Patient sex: M
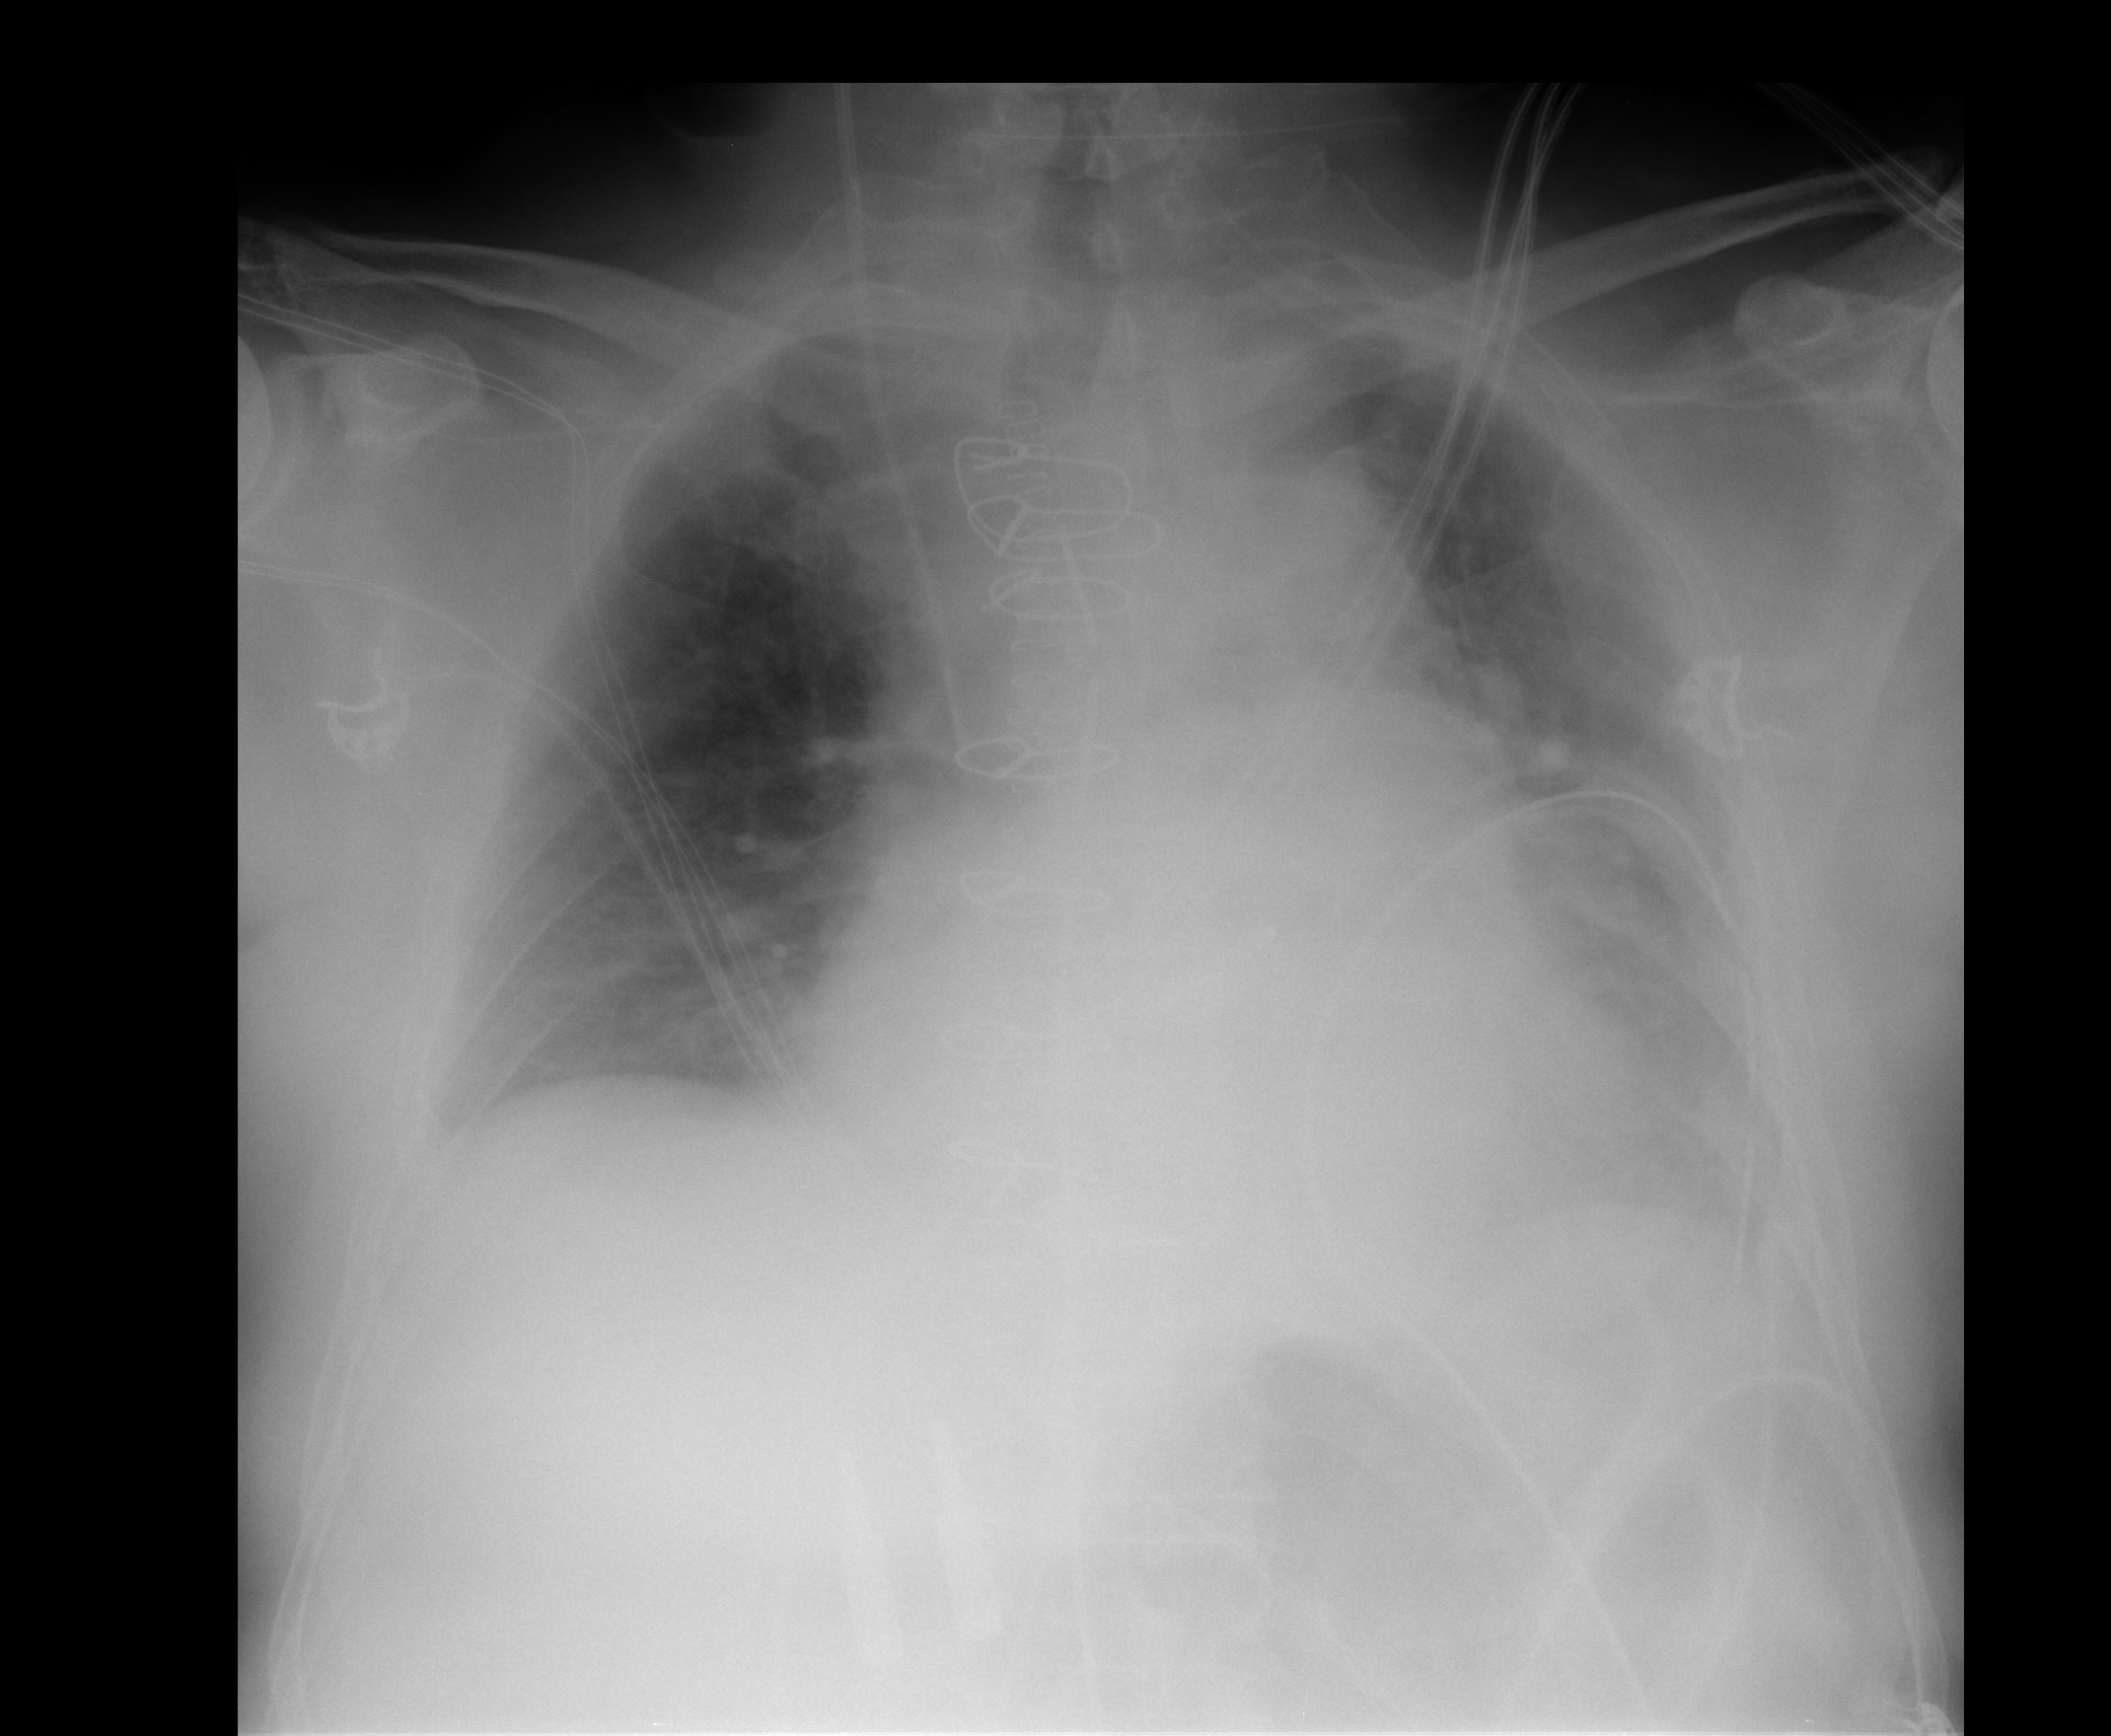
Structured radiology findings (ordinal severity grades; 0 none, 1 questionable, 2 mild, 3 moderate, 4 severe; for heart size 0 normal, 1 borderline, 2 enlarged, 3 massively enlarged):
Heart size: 2
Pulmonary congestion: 2
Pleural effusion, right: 0
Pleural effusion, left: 2
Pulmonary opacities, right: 0
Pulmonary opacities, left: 2
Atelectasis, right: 2
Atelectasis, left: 3